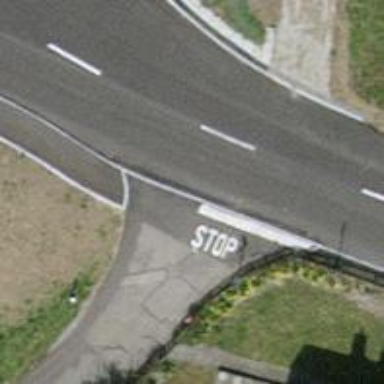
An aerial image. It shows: Road with stop sign.